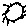
Label: sun